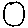
Label: circle